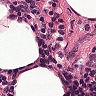
Metastatic tissue present: no